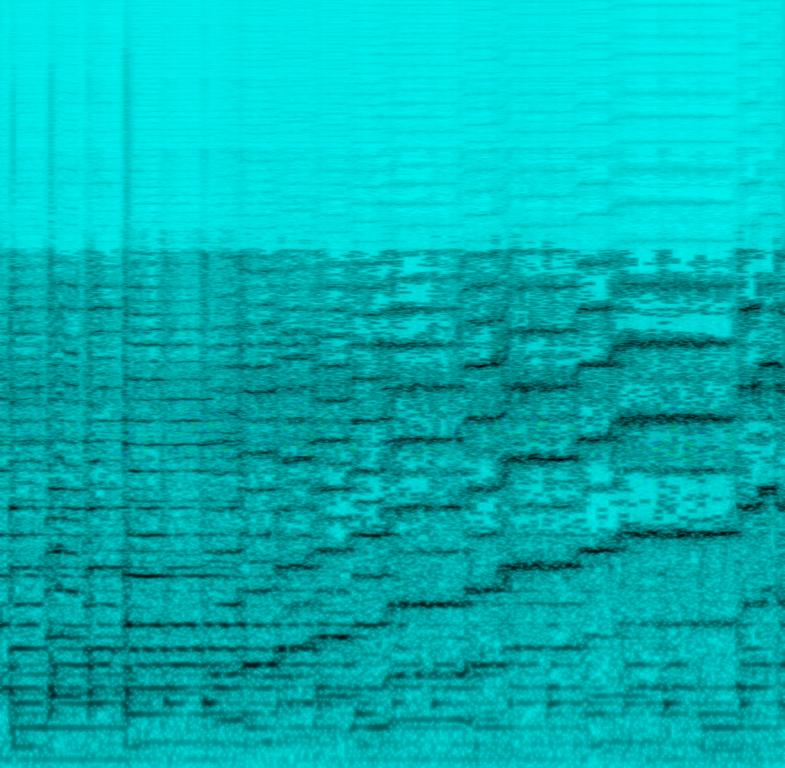
Vintage south Asian Bollywood music featuring sitar and an orchestral string melody which uses a pentatonic scale. The song follows a waltz rhythm, using three beats to the measure.